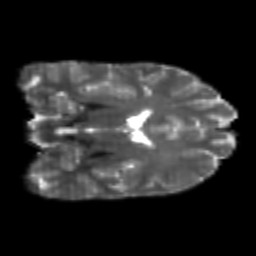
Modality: T2w
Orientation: coronal
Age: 24
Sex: male
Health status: healthy
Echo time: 0.074 s